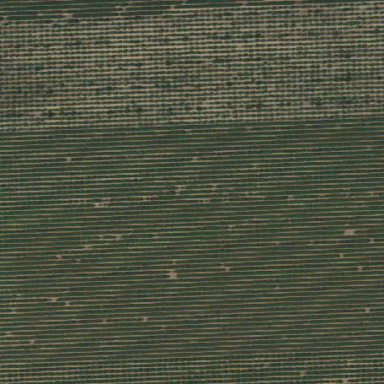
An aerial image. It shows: Vineyard with grape crops.